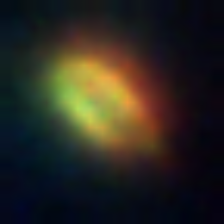
Taxon: Pennate
Group: Diatoms